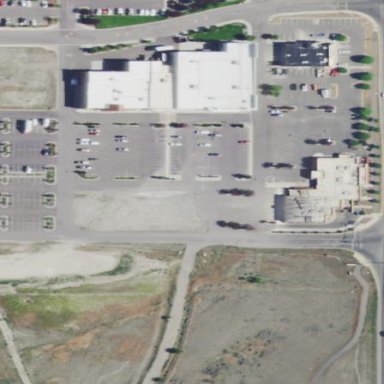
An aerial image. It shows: Retail area.